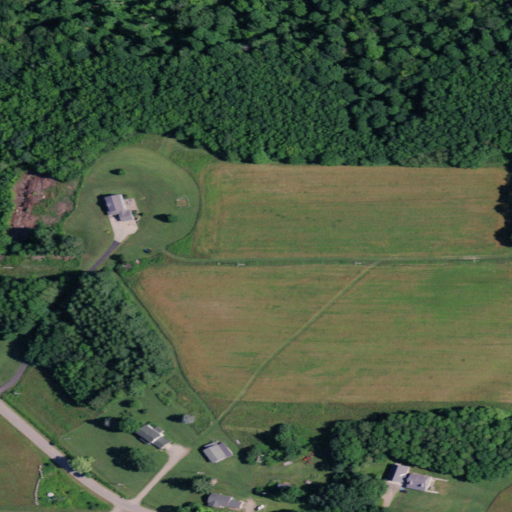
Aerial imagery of mountain in New York named Hanover Hill containing pasture, deciduous forest, mixed forest, and open development